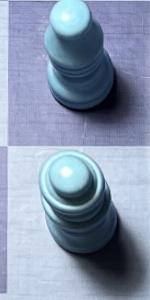
Label: Queen_White